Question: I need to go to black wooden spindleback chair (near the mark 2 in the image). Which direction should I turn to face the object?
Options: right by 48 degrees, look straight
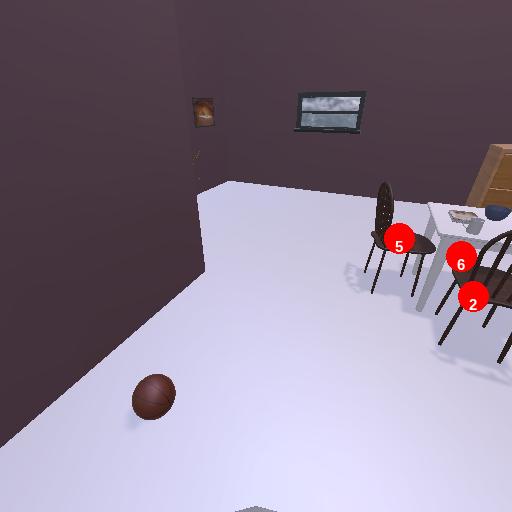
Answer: right by 48 degrees